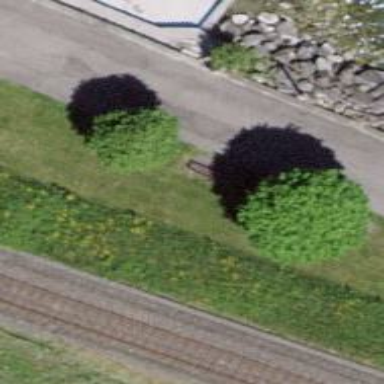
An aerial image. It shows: Brown bench.